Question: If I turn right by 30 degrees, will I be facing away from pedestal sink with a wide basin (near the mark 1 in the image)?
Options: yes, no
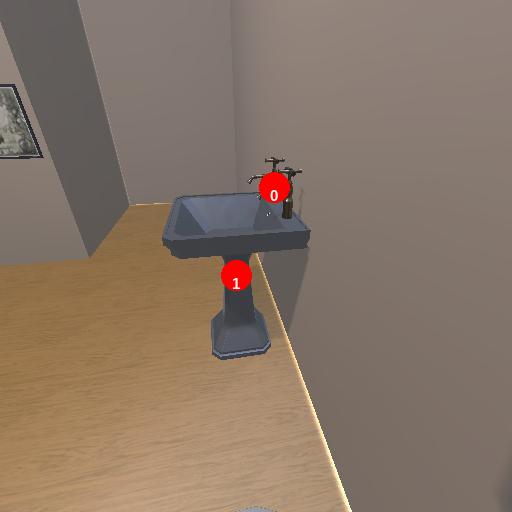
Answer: yes